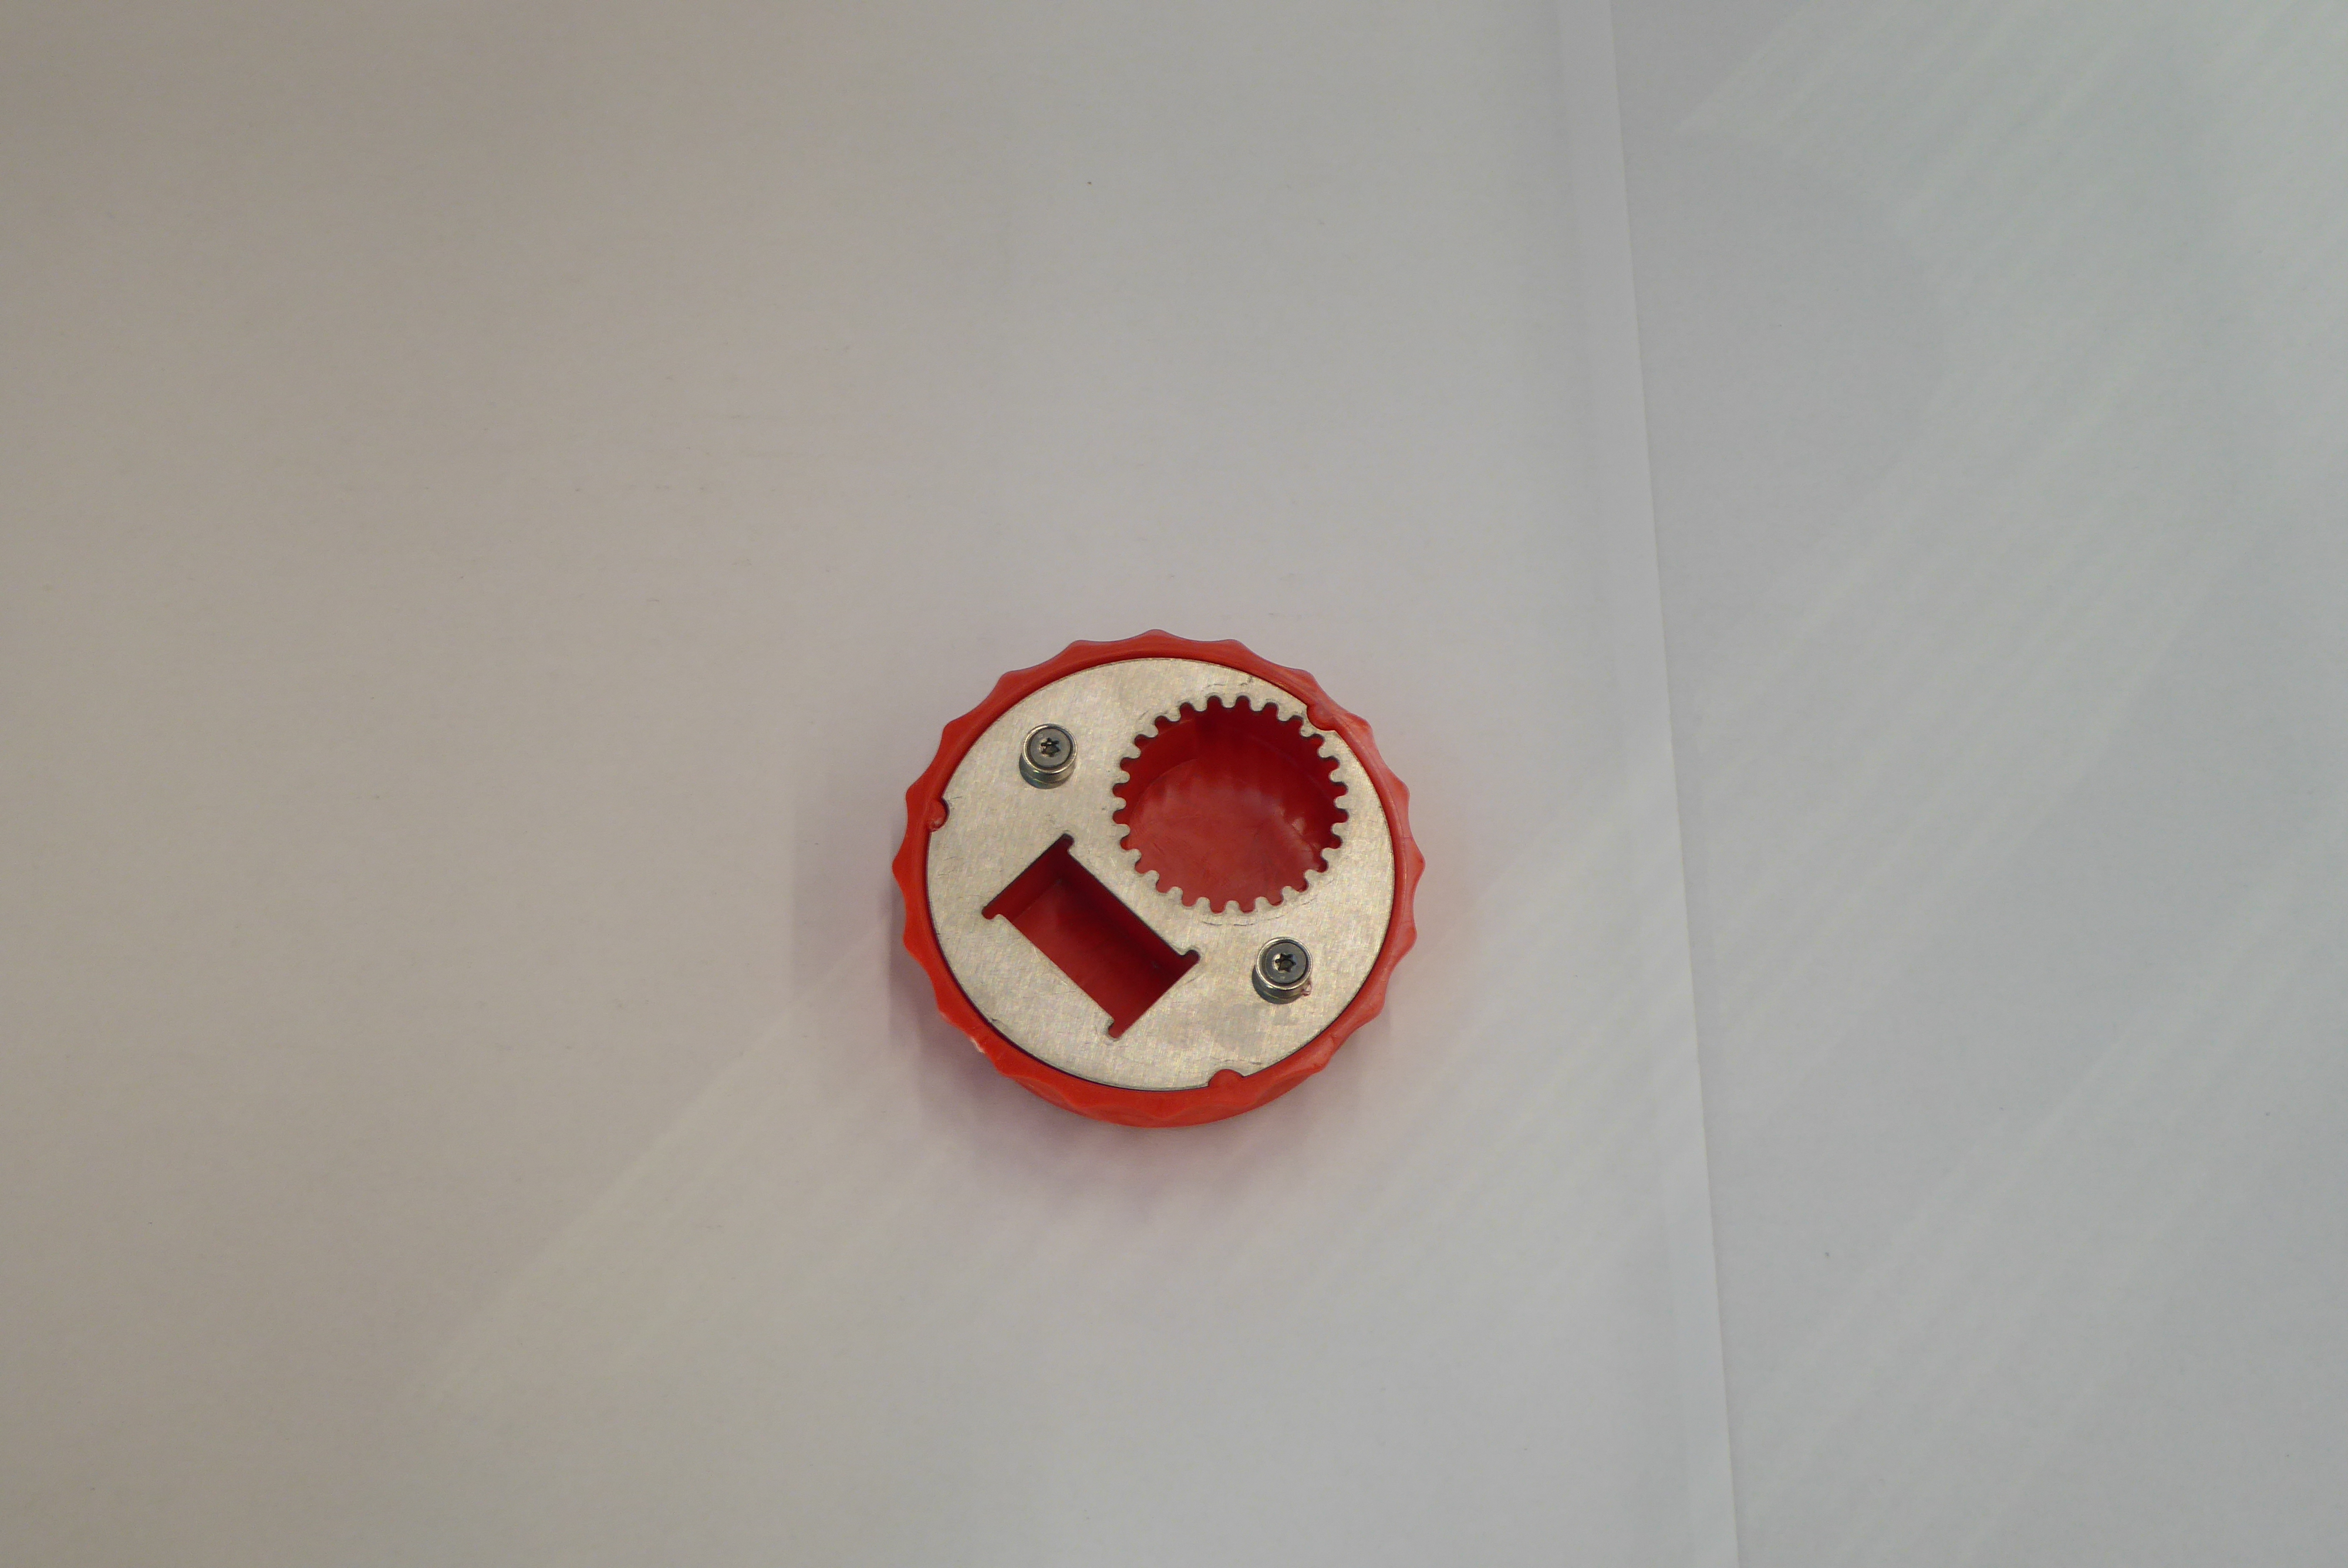
Label: Bottle Opener